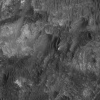
Atmospheric dust classification: not_dusty